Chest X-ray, AP view. Patient: 40 years old, sex F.
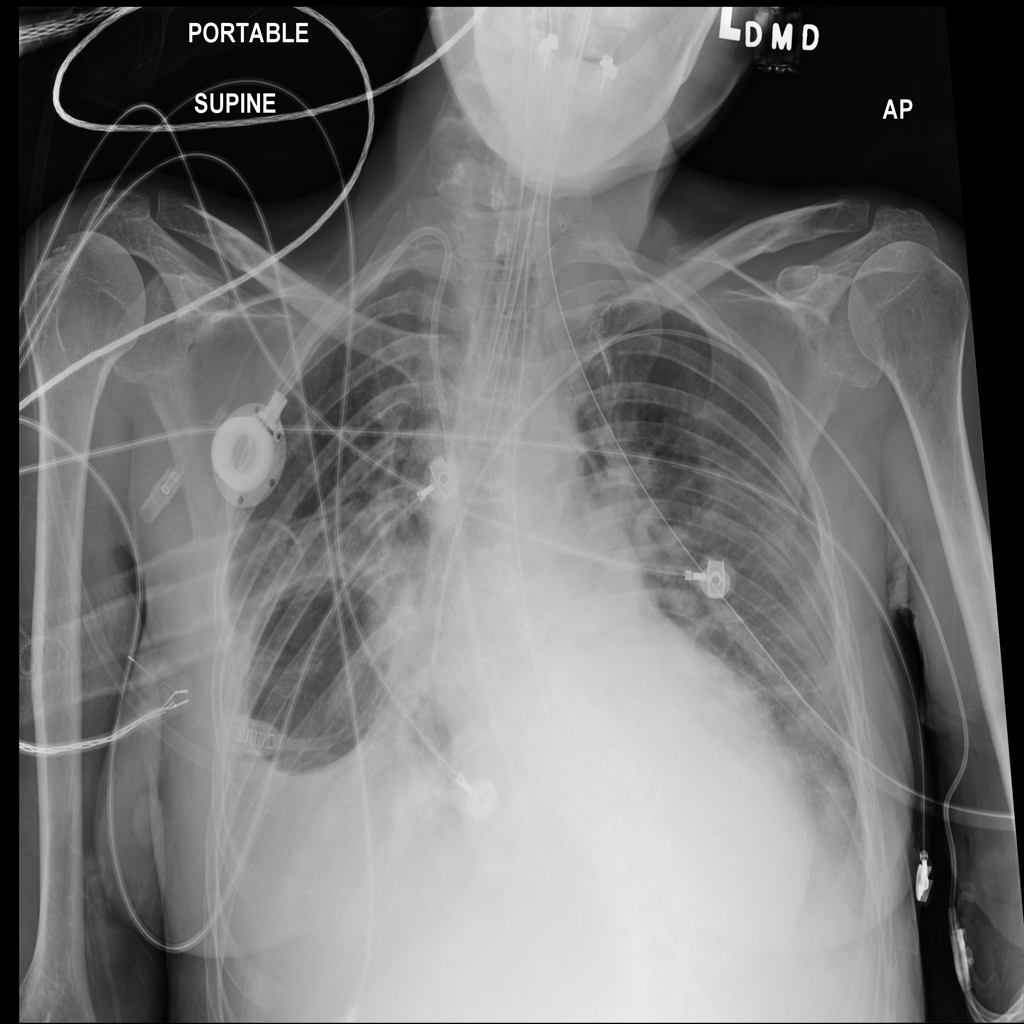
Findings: Infiltration